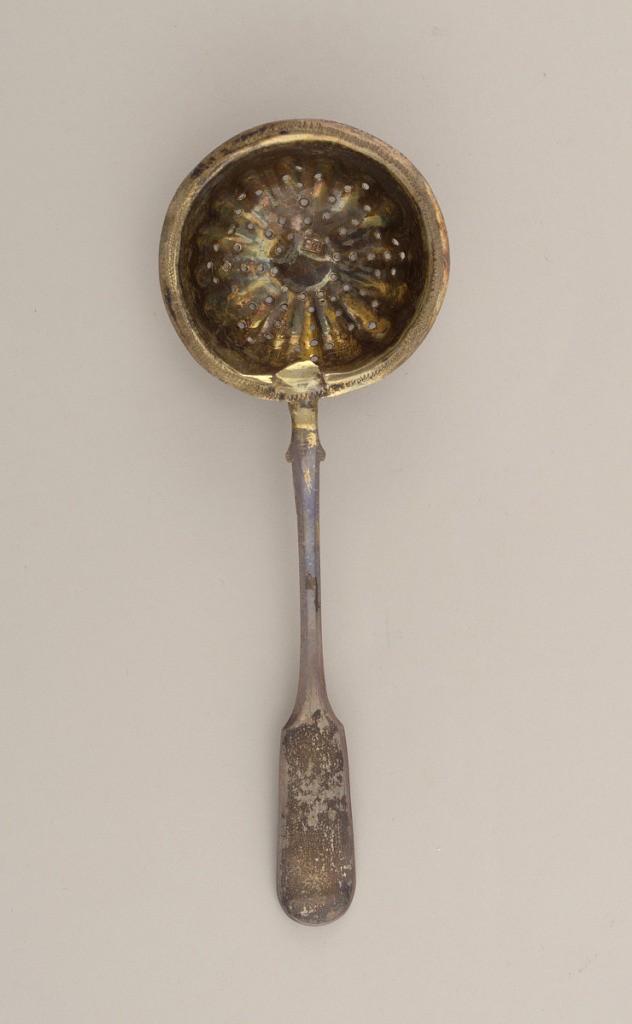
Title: Tea Strainer
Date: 1873
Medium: gold plated, silver
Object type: strainer
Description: The shallow-fluted, deep-circular, pierced bowl with wriggle work engraved flange border, with fiddle-form flat stem.